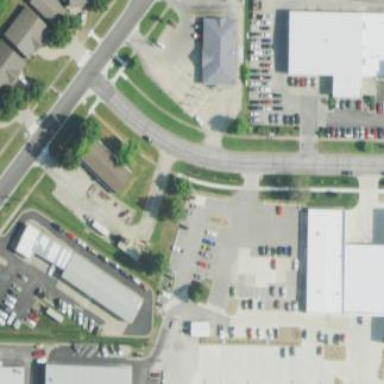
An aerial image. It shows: Commercial area.